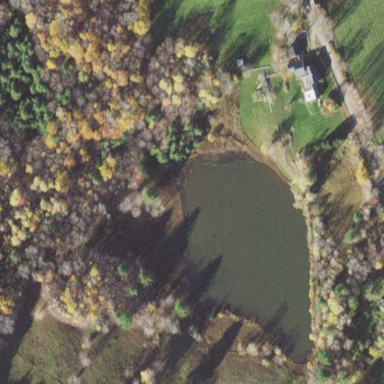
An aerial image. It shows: Peaceful pond surrounded by nature.